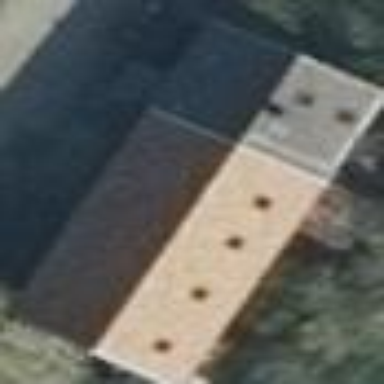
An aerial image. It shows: Detached building.